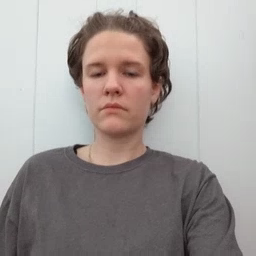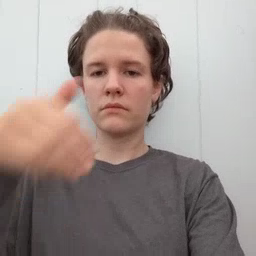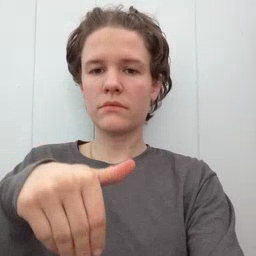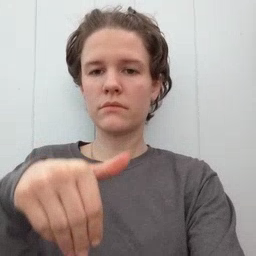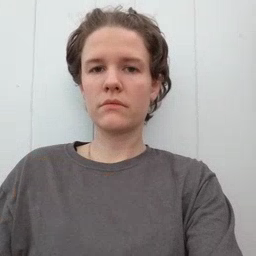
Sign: night